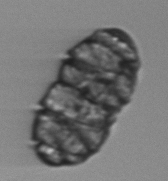
Label: Margalefidinium